Question: I have an array '$scores' as per below.
What I am trying to do is sort the array based on the numeric value in a descending order. I've tried defining functions like suggested <URL> and other ways but haven't been able to do it. Any help or guidance is much appreciated.
------------------------------------------------------------updated------------------------------------------------------------
'''
array ( 0 => array ( 0 => 'B.Howell', 1 => 16.8, ), 1 => array ( 0 => 'B.Osweiler', 1 => 14.88, ), 2 => array ( 0 => 'K.Ballage', 1 => 13.7, ), 3 => array ( 0 => 'F.Owusu', 1 => 8.8, ), 4 => array ( 0 => 'I.Ford', 1 => 6.3, ), 5 => array ( 0 => 'B.Radcliff', 1 => 6.4, ), 6 => array ( 0 => 'D.Fales', 1 => 3.96, ), 7 => array ( 0 => 'L.Carroo', 1 => 4.9, ), 8 => array ( 0 => 'R.Scott', 1 => 2.5, ), 9 => array ( 0 => 'M.Lewis', 1 => 2.4, ), 10 => array ( 0 => 'T.Duarte', 1 => 3.2, ), 11 => array ( 0 => 'J.Langford', 1 => 2.8, ), 12 => array ( 0 => 'A.Derby', 1 => 1.1, ), 13 => array ( 0 => 'D.Morgan', 1 => 1.2, ), )
'''
The solutions offered using 'usort' I've tried previously and could not get them to work and still can't. It does tend to sort the array in somewhat of a descending order, however, there still exists outliers, see the following before and after images.
'''
function mySort($a, $b) {
return $b[1] - $a[1];
}
usort($scores, 'mySort');
'''

<URL>
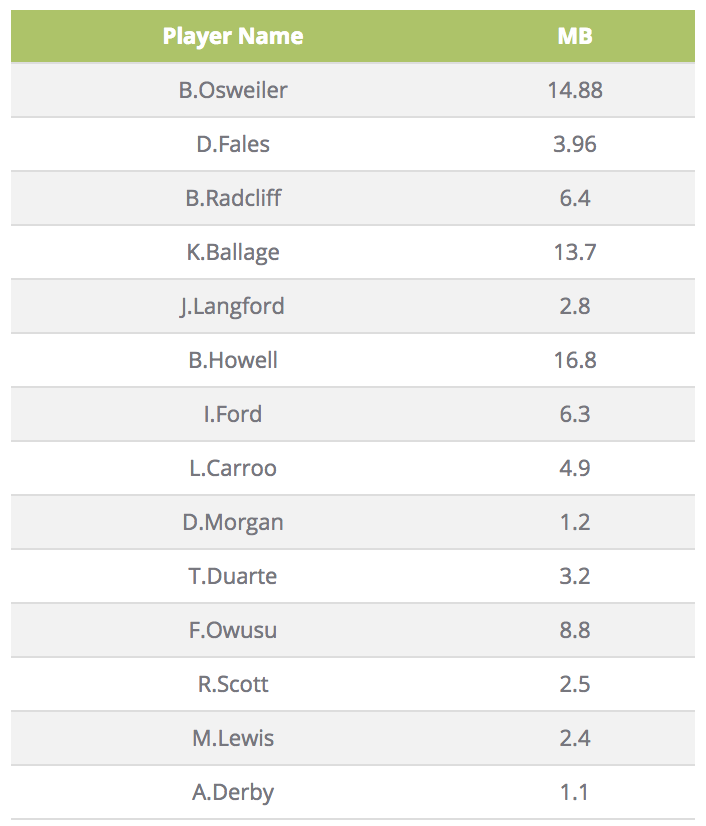
Answer: It is working as expected with <URL> for order of numeric values
'$b['1'] - $a['1']' its sorts numeric value order
'$a['1'] - $b['1']' its sorts numeric value order
'''
<?php
$array = array ( array ('B.Osweiler',14.88 ),
array ('D.Fales', 3.96),
array ('B.Radcliff', 6.4 ),
array ('K.Ballage', 13.7 ),
array ('J.Langford', 2.8 ),
array ('B.Howell', 16.8 ) );
print "Before Sort". PHP_EOL;;
print_r($array);
usort($array, function($a, $b) {
return $b['1'] - $a['1']; //see this line carefully
});
print "After Sort". PHP_EOL;
print_r($array);
?>
'''
<URL>
I've added the edit as per the new modification on the question that will fix your existing outliers.
'''
<?php
$array = array ( 0 => array ( 0 => 'B.Howell', 1 => 16.8, ), 1 => array ( 0 => 'B.Osweiler', 1 => 14.88, ), 2 => array ( 0 => 'K.Ballage', 1 => 13.7, ), 3 => array ( 0 => 'F.Owusu', 1 => 8.8, ), 4 => array ( 0 => 'I.Ford', 1 => 6.3, ), 5 => array ( 0 => 'B.Radcliff', 1 => 6.4, ), 6 => array ( 0 => 'D.Fales', 1 => 3.96, ), 7 => array ( 0 => 'L.Carroo', 1 => 4.9, ), 8 => array ( 0 => 'R.Scott', 1 => 2.5, ), 9 => array ( 0 => 'M.Lewis', 1 => 2.4, ), 10 => array ( 0 => 'T.Duarte', 1 => 3.2, ), 11 => array ( 0 => 'J.Langford', 1 => 2.8, ), 12 => array ( 0 => 'A.Derby', 1 => 1.1, ), 13 => array ( 0 => 'D.Morgan', 1 => 1.2, ), );
print '<pre>';
print "Before Sort". PHP_EOL;;
print_r($array);
usort($array, function($a, $b) {
if($a[1]==$b[1]){
return 0;
}
return ($a[1] > $b[1]) ? -1 : 1;
});
print "After Sort". PHP_EOL;
print_r($array);
?>
'''
<URL>